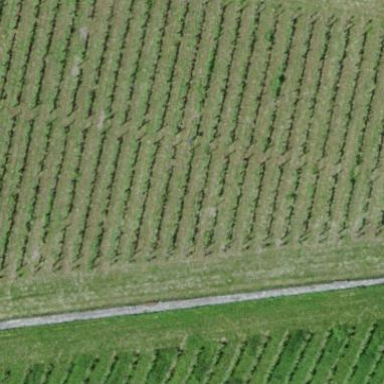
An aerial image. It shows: Vineyard with grape crops.